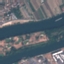
Land use / land cover class: River